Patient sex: F
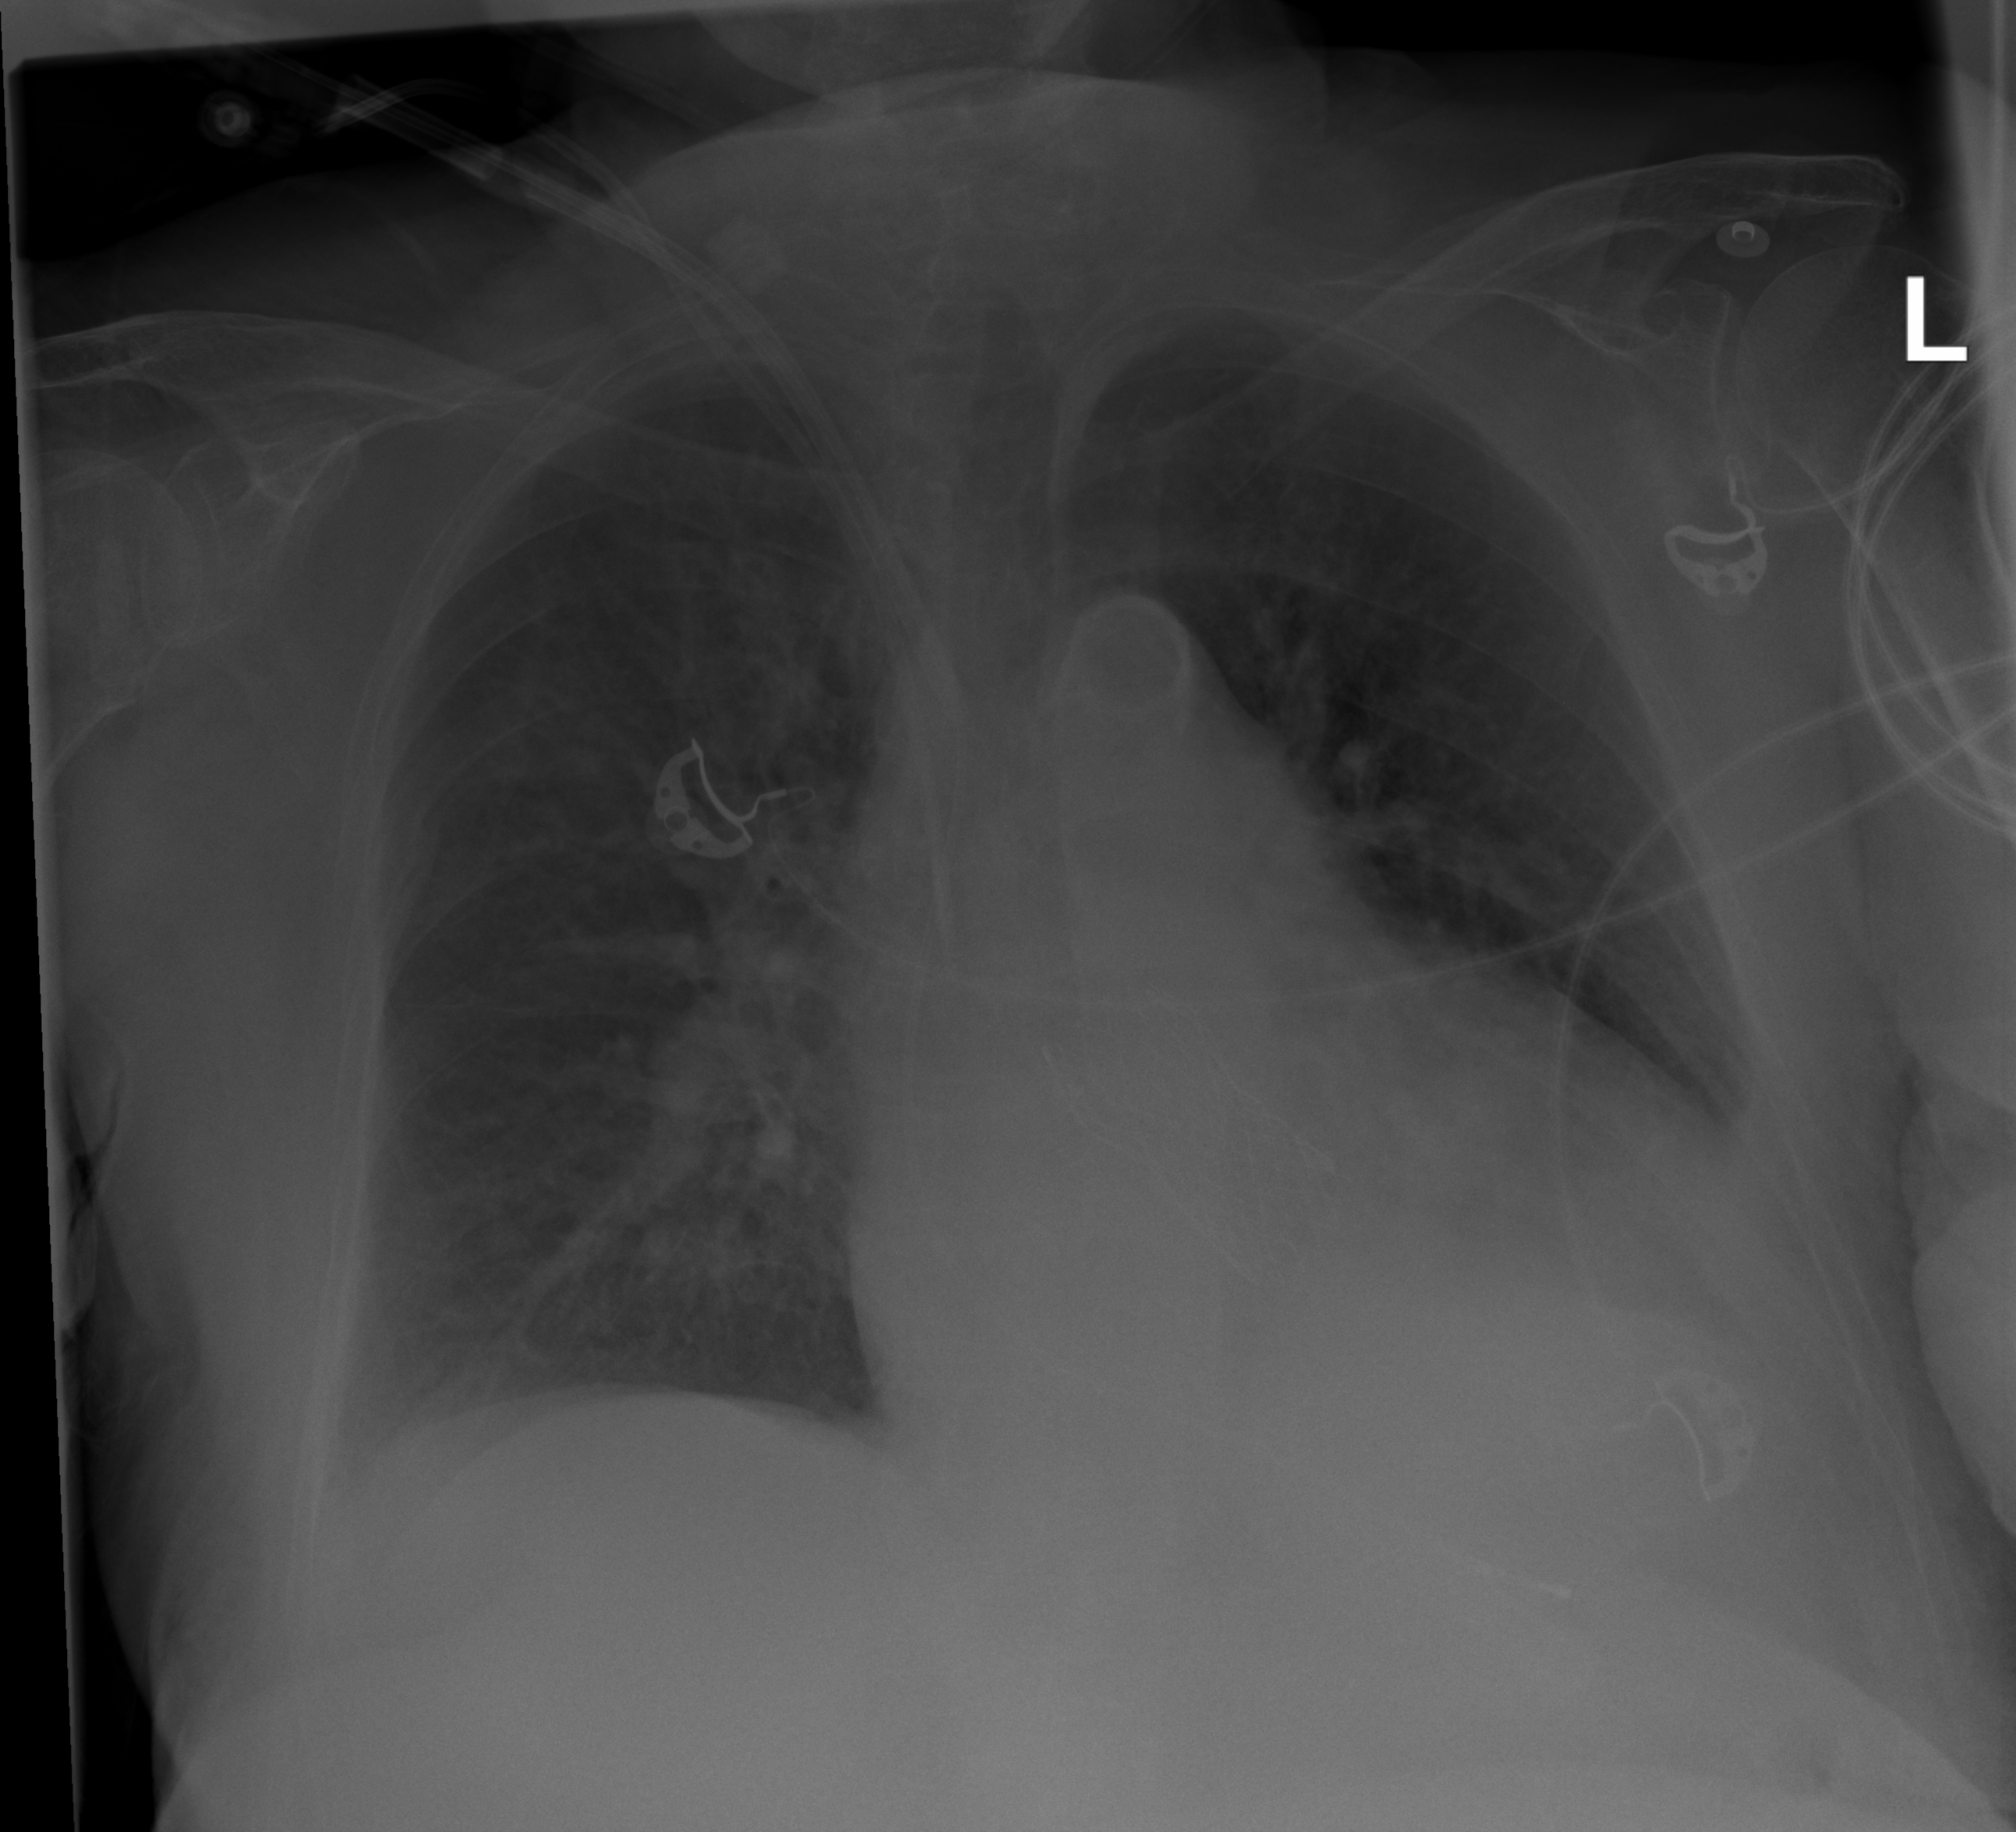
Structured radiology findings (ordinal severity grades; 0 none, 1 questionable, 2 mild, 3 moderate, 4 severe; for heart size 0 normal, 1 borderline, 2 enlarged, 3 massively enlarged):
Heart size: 2
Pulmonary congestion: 2
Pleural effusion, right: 1
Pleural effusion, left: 2
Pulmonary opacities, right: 0
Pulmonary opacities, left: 0
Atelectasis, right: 2
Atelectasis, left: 2